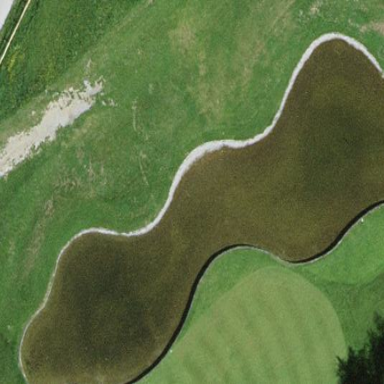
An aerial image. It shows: Picturesque scene of golf course with lateral water hazard.